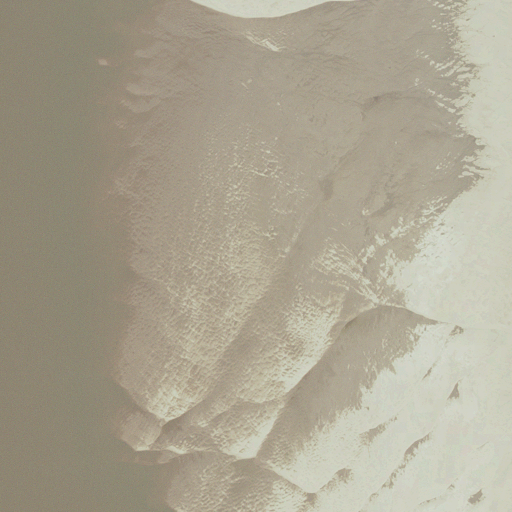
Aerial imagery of bar in Mississippi named Lucca Bar containing barren land and open water